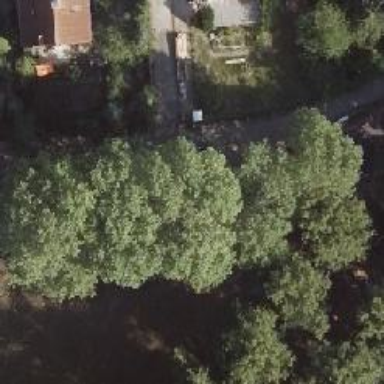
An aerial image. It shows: Avenue of deciduous broadleaved trees.